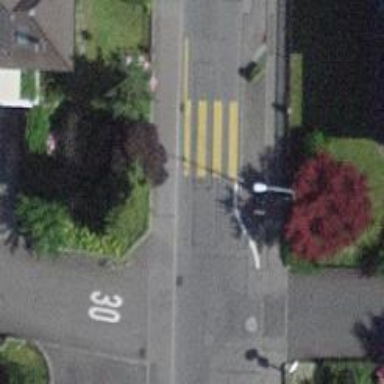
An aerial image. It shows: Raised kerb.